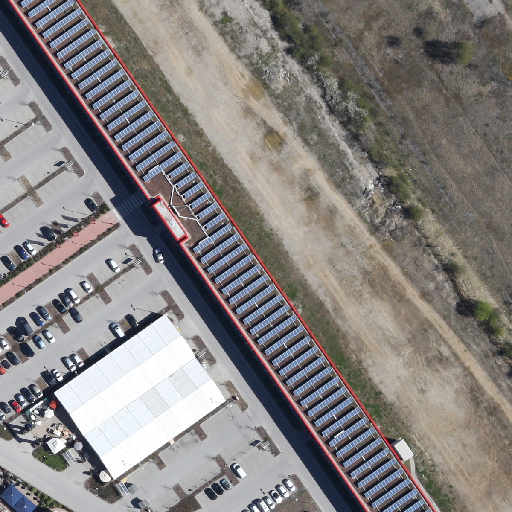
Referring expression: road